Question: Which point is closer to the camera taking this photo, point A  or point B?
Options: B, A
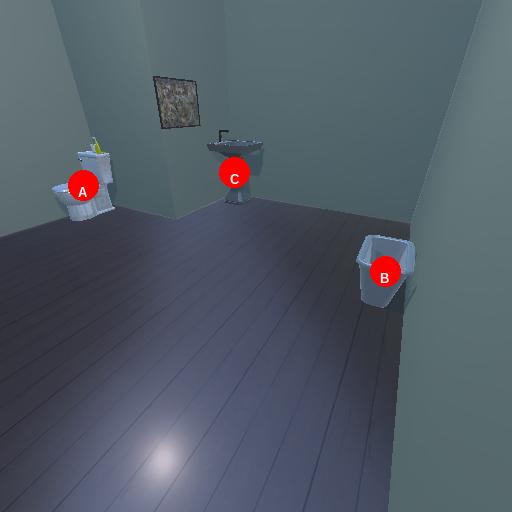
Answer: B